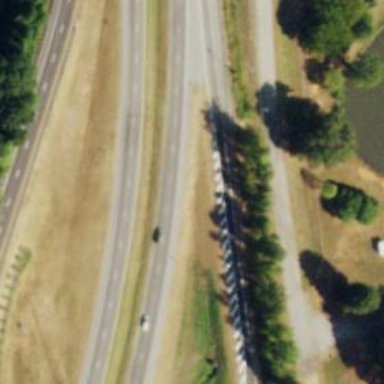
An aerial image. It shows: Trunk link highway.